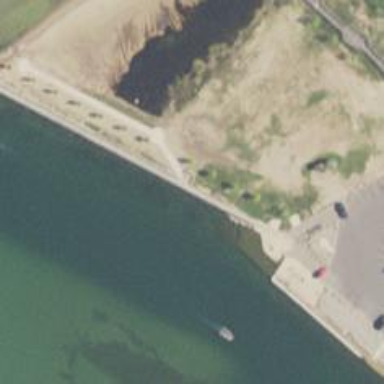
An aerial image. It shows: Breakwater structure.